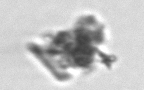
Label: detritus